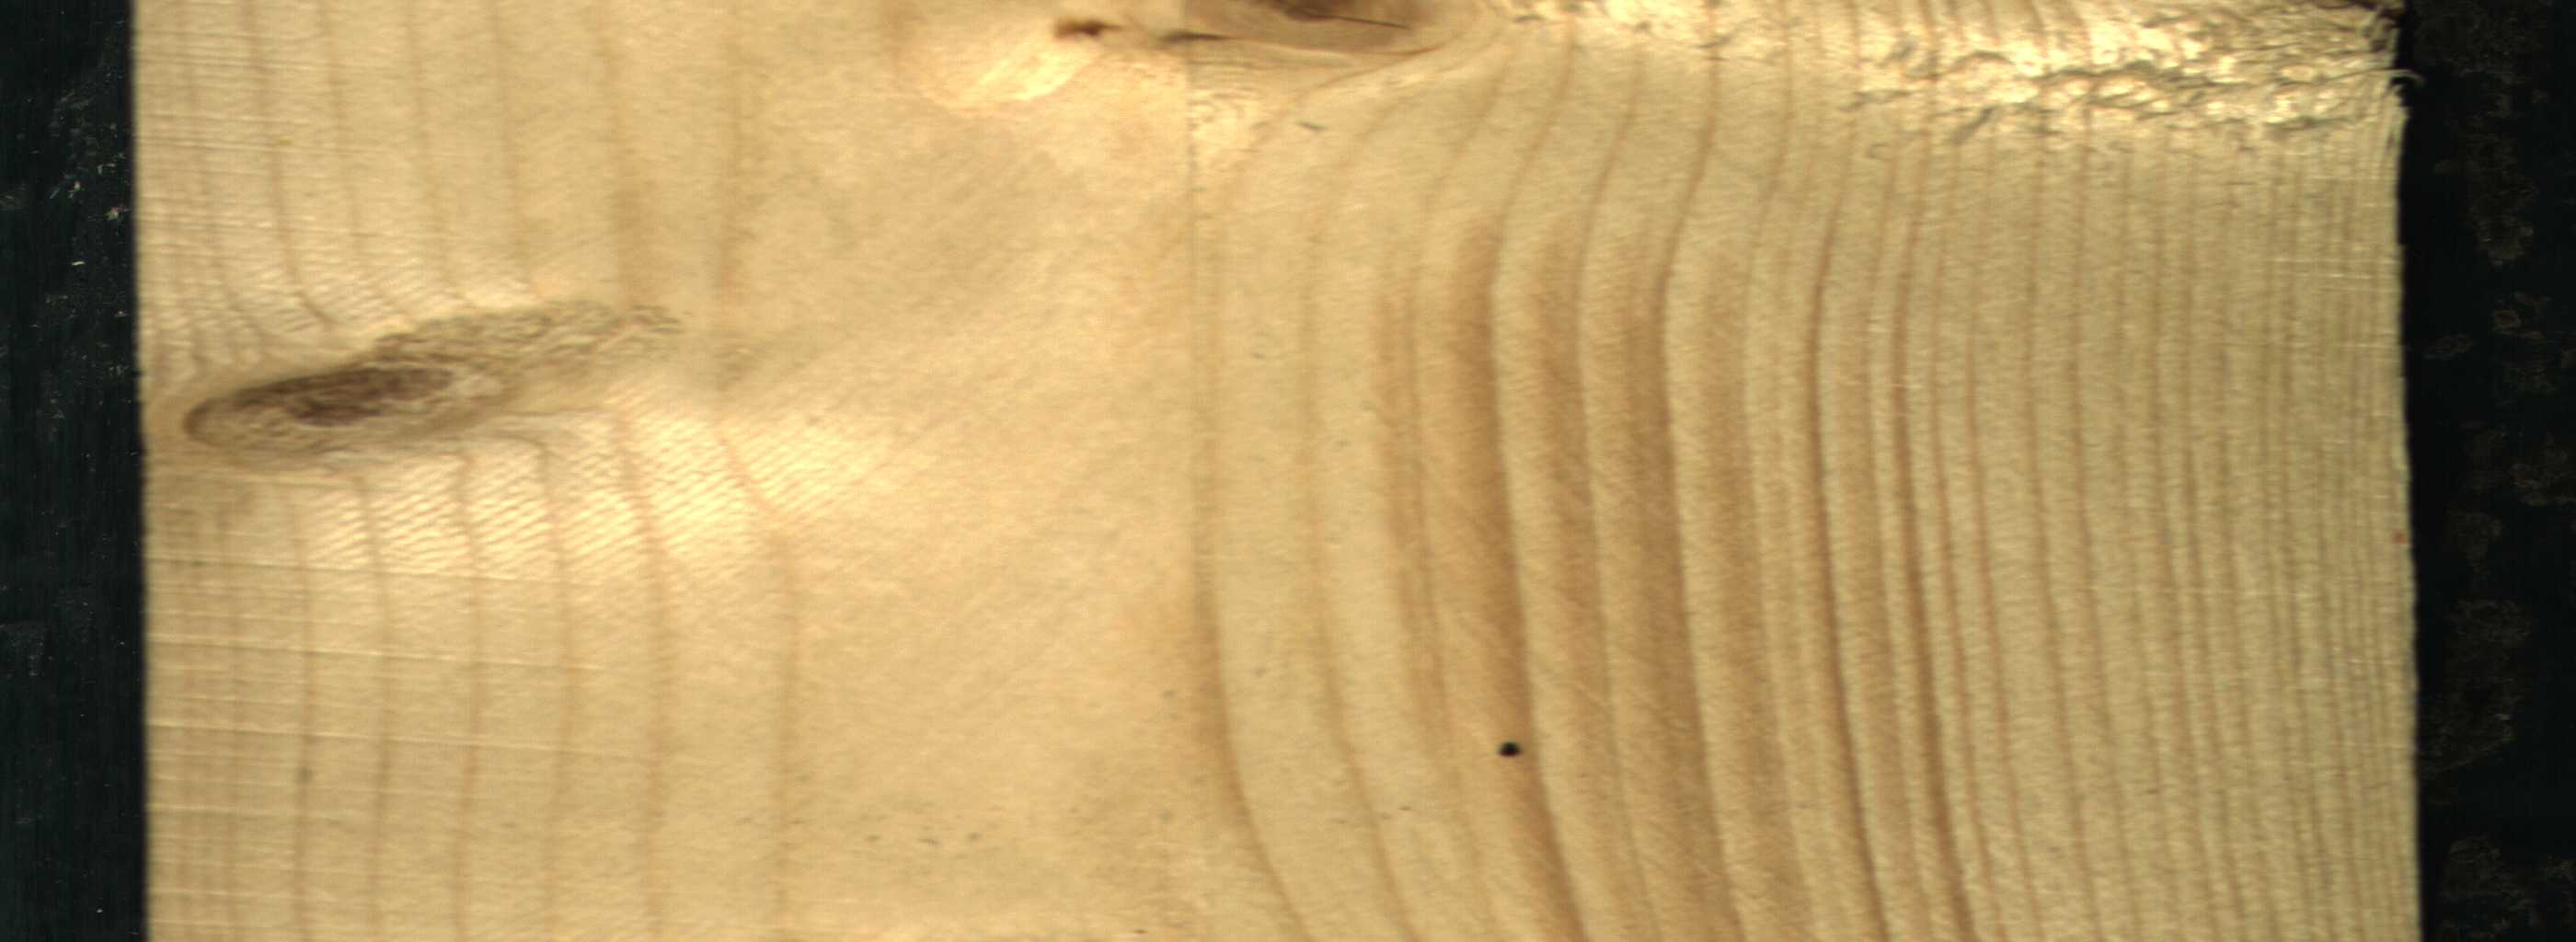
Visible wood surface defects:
Live_Knot
Live_Knot
Live_Knot